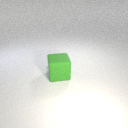
large green rubber cube